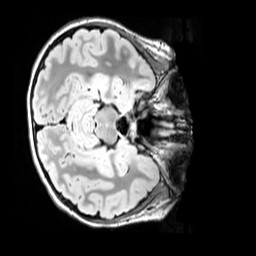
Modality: FLAIR
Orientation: axial
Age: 11
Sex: female
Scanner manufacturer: siemens
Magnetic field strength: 3 T
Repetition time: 5 s
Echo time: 0.388 s